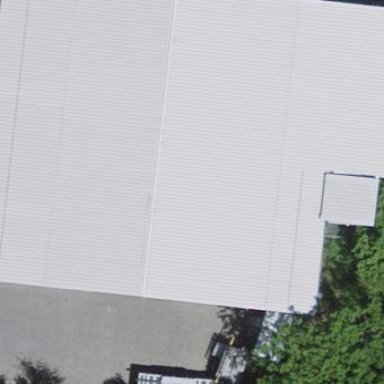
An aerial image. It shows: Warehouse building.